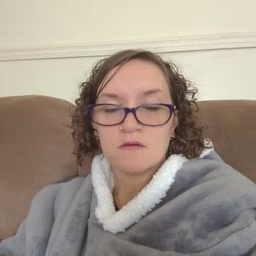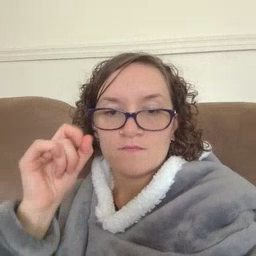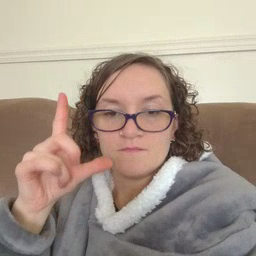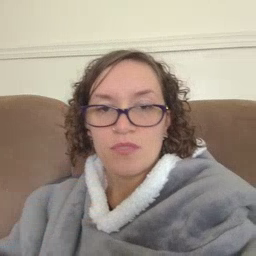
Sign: awake